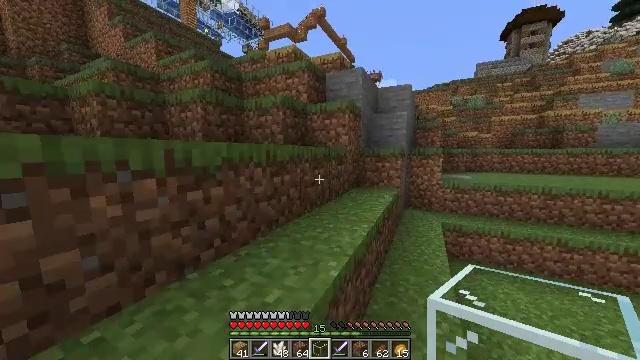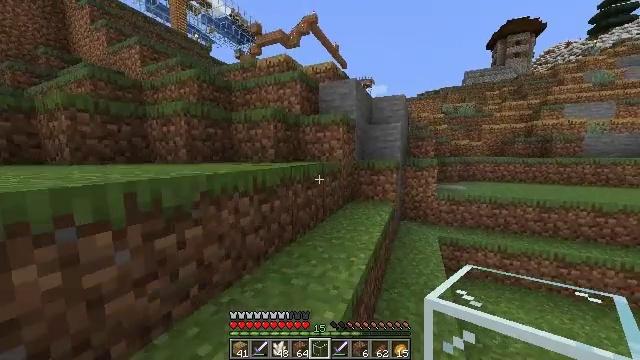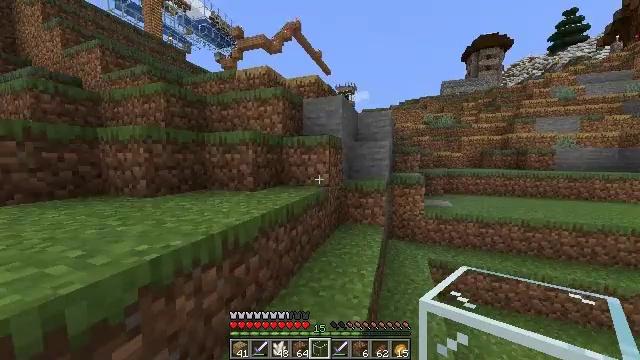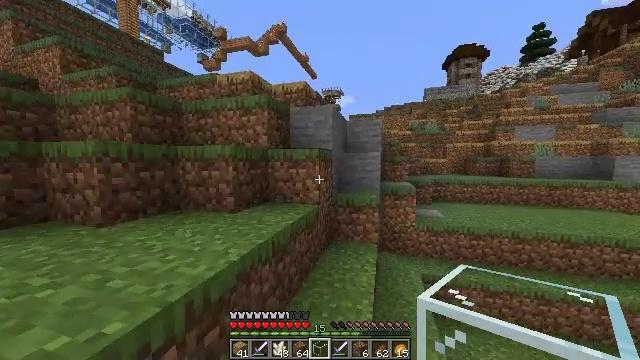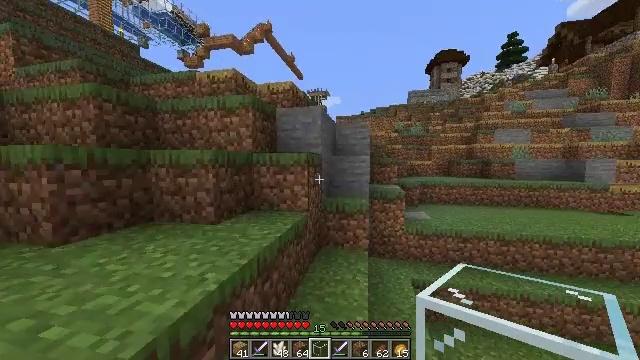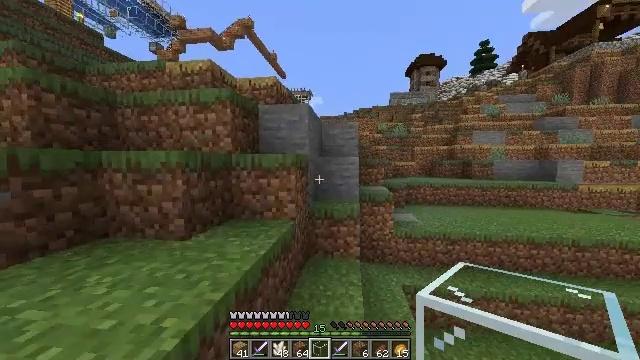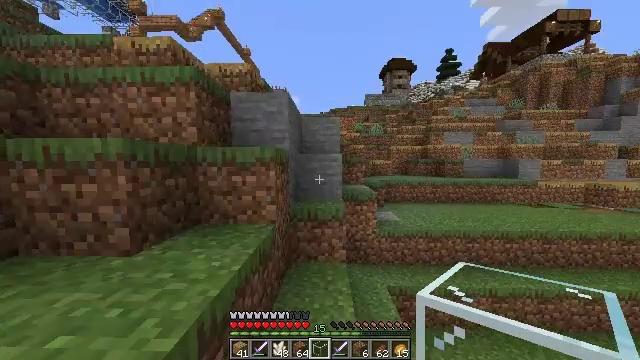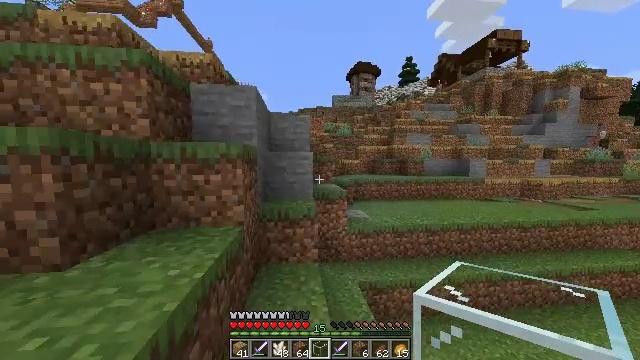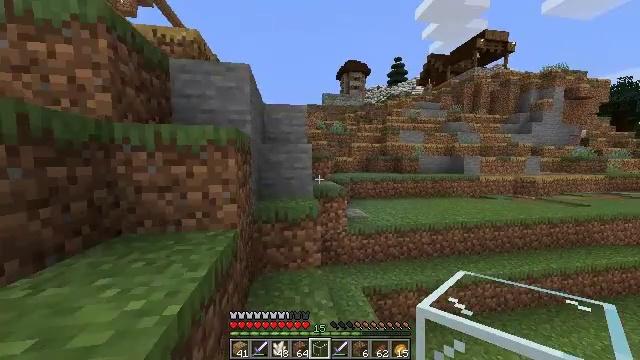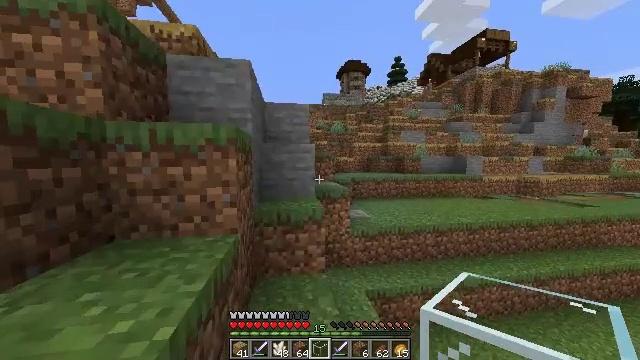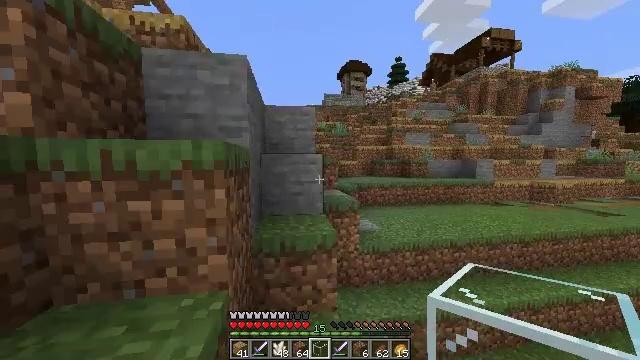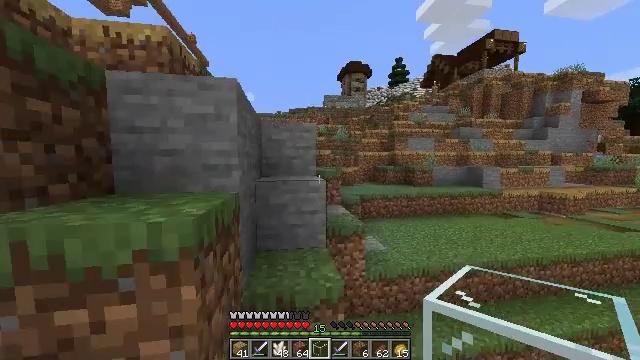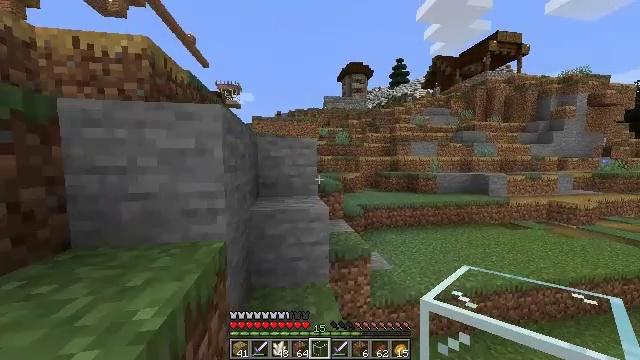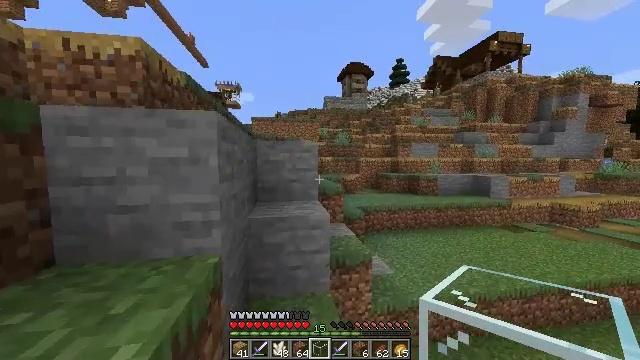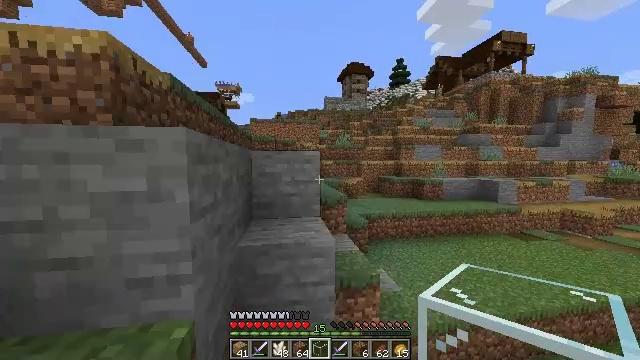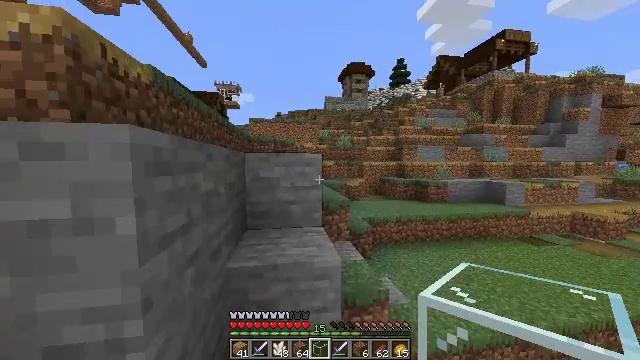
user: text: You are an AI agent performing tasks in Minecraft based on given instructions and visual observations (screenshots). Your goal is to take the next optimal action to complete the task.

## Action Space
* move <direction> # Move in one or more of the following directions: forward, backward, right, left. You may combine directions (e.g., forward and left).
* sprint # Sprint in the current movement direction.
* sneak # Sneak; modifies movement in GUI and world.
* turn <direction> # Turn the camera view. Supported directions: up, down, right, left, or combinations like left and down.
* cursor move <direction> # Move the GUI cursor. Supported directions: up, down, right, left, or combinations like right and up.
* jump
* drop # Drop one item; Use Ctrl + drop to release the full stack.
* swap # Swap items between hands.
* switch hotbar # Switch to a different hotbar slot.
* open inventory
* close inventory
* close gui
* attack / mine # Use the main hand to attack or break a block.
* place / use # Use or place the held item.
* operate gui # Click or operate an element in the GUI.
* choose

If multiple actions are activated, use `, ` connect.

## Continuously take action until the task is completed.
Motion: motion action
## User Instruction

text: Take iron ingots to craft a minecart.
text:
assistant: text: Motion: move forward, sprint, turn right and up, jump
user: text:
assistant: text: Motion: move forward, sprint, turn right and up, jump
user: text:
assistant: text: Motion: move forward, turn right, jump
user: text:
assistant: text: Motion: move forward, turn right, jump
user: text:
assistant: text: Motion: move forward, turn right, jump
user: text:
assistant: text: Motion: move forward, turn right, jump
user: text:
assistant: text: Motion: move forward, turn right, jump
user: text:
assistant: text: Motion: move forward, turn right, jump
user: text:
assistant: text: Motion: move forward, sprint, jump
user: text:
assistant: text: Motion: move forward, sprint, jump
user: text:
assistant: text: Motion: move forward, sprint, jump
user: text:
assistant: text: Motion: move forward, sprint, jump
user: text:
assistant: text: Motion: move forward, jump
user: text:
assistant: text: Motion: move forward, jump
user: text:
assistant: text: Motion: move forward, jump
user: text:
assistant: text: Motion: move forward, jump
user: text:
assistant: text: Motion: move forward, jump
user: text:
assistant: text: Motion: move forward, turn left, jump
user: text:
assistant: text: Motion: move forward, turn left, jump
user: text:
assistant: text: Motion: move forward, sprint, turn left, jump
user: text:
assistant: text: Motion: move forward, sprint, turn left, jump
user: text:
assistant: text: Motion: move forward, sprint, jump
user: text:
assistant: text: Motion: move forward, sprint, jump
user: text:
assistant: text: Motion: move forward, jump
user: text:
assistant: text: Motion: move forward, jump
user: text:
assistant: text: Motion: move forward, jump
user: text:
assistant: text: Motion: move forward, jump
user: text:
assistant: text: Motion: move forward, sprint, turn left and down, jump
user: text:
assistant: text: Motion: move forward, sprint, turn left and down, jump
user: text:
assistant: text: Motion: move forward, sprint, turn left, jump